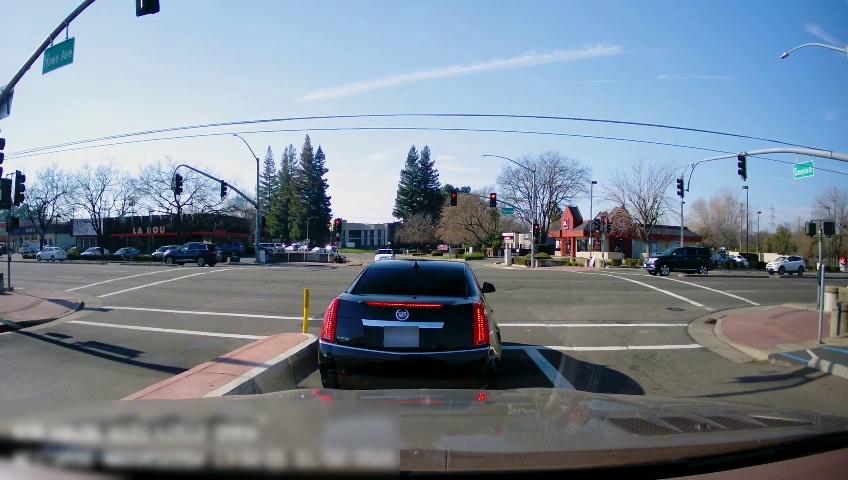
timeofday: Day
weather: Sunny
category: Drivable Space
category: Vehicles | SUV
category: Vehicles | SUV
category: Vehicles | Car
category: Vehicles | Truck
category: Vehicles | Car
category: Vehicles | SUV
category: Vehicles | Car
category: Vehicles | Car
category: Vehicles | Car
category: Lanes | Opposite Lane
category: Lanes | Current Lane
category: Traffic | Lights
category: Traffic | Signs
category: Traffic | Lights
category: Traffic | Lights
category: Traffic | Lights
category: Traffic | Lights
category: Traffic | Lights
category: Traffic | Lights
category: Traffic | Lights
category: Traffic | Lights
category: Traffic | Signs
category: Traffic | Lights
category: Traffic | Lights
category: Traffic | Lights
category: Traffic | Lights
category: Traffic | Lights
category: Traffic | Signs
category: Traffic | Lights
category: Traffic | Lights
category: Traffic | Lights